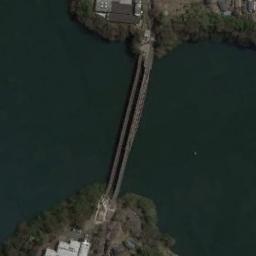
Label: bridge